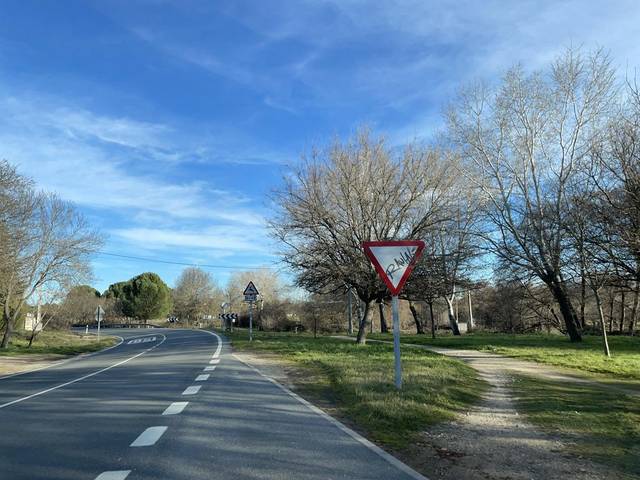
Region: Spain
Coordinates: 40.824, -3.669